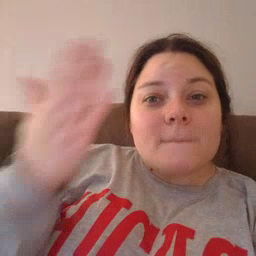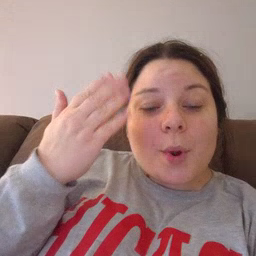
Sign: morning